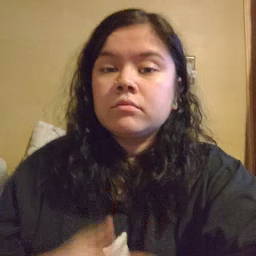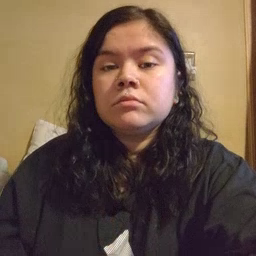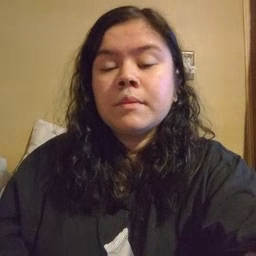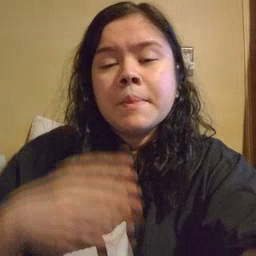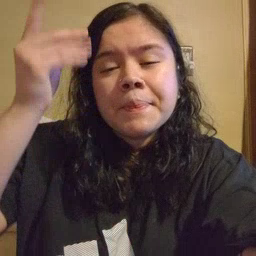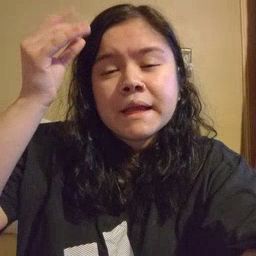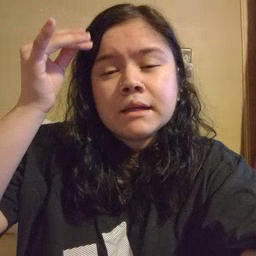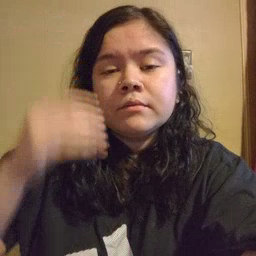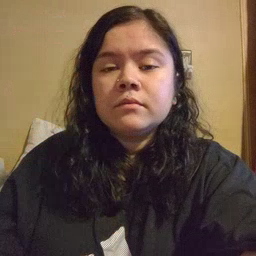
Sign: think